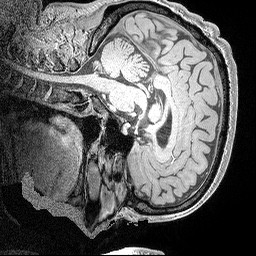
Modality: MP2RAGE
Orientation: sagittal
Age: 56
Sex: male
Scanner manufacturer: siemens
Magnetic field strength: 3 T
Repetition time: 5 s
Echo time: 0.00298 s